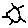
Label: sun